Question: This is driving me nuts, as I can find no real reason for it.
I have an Angular 1.3.2 project. On one view, with one controller, one factory, and 2 json files as sources. I added 2 selectize menus, both work perfectly.
I did a save as to create a new file, new controller, new factory, new json file.
The html I kept the same but adjusted the selectize to match the new data:
'''
<input type="text" selectize="partnerSelectMenu.options" options="partnerList" ng-model="partner.selected" />
'''
The factory is
'''
app.factory('DatagroupsFactory', ['$http',
function($http) {
var datagroupsData;
return {
getDataGroups: function() {
if (!datagroupsData) {
datagroupsData = $http.get('scripts/data/datagroups.json').then(function(response) {
return response.data;
});
}
return datagroupsData;
}
};
}
]);
'''
the controller is
'''
app.controller('AddDatagroupCtrl', function($scope, $log, PartnerFactory) {
var partnerList = [];
PartnerFactory.getPartners().then(function(response) {
$scope.partnerList = response.partners;
});
$scope.partnerSelectMenu = {
options: {
valueField: 'name',
labelField: 'name',
searchField: ['name'],
plugins: ['remove_button']
}
};
});
'''
And a fragment of the json:
'''
{
"partners" : [
{
"value" : "CPPRT0002706",
"name" : "Axis Promotions"
},
{
"value" : "CPPRT0005006",
"name" : "Band of Outsiders"
}
]
}
'''
Here's the kicker: the menu works fine, as expected, and displays my data. The problem is I also get this error:

I have tried commenting out every part of this path of files. Nothing. Log debug statements show the data is correctly being passed; heck, .
The other pages on my site with selectize menus -- with the same options -- do not throw this error. I am at a loss on how to track down.
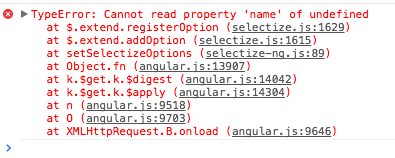
Answer: I think you need to change:
'''
var partnerList = [];
'''
to
'''
$scope.partnerList = [];
'''
in your controller.
'''
app.controller('AddDatagroupCtrl', function($scope, $log, PartnerFactory) {
$scope.partnerList = [];
PartnerFactory.getPartners().then(function(response) {
$scope.partnerList = response.partners;
});
$scope.partnerSelectMenu = {
options: {
valueField: 'name',
labelField: 'name',
searchField: ['name'],
plugins: ['remove_button']
}
};
});
'''
I think before your promise returns, partnerList is undefined and your selectize is trying to get a name property from that.